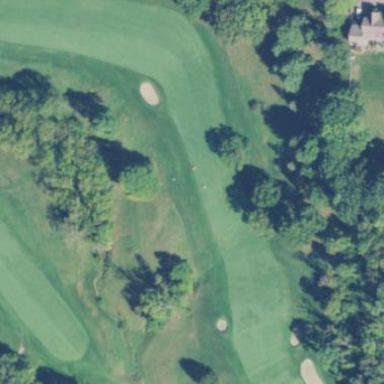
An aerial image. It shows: Golf fairway in the image.